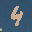
Label: 4